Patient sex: F
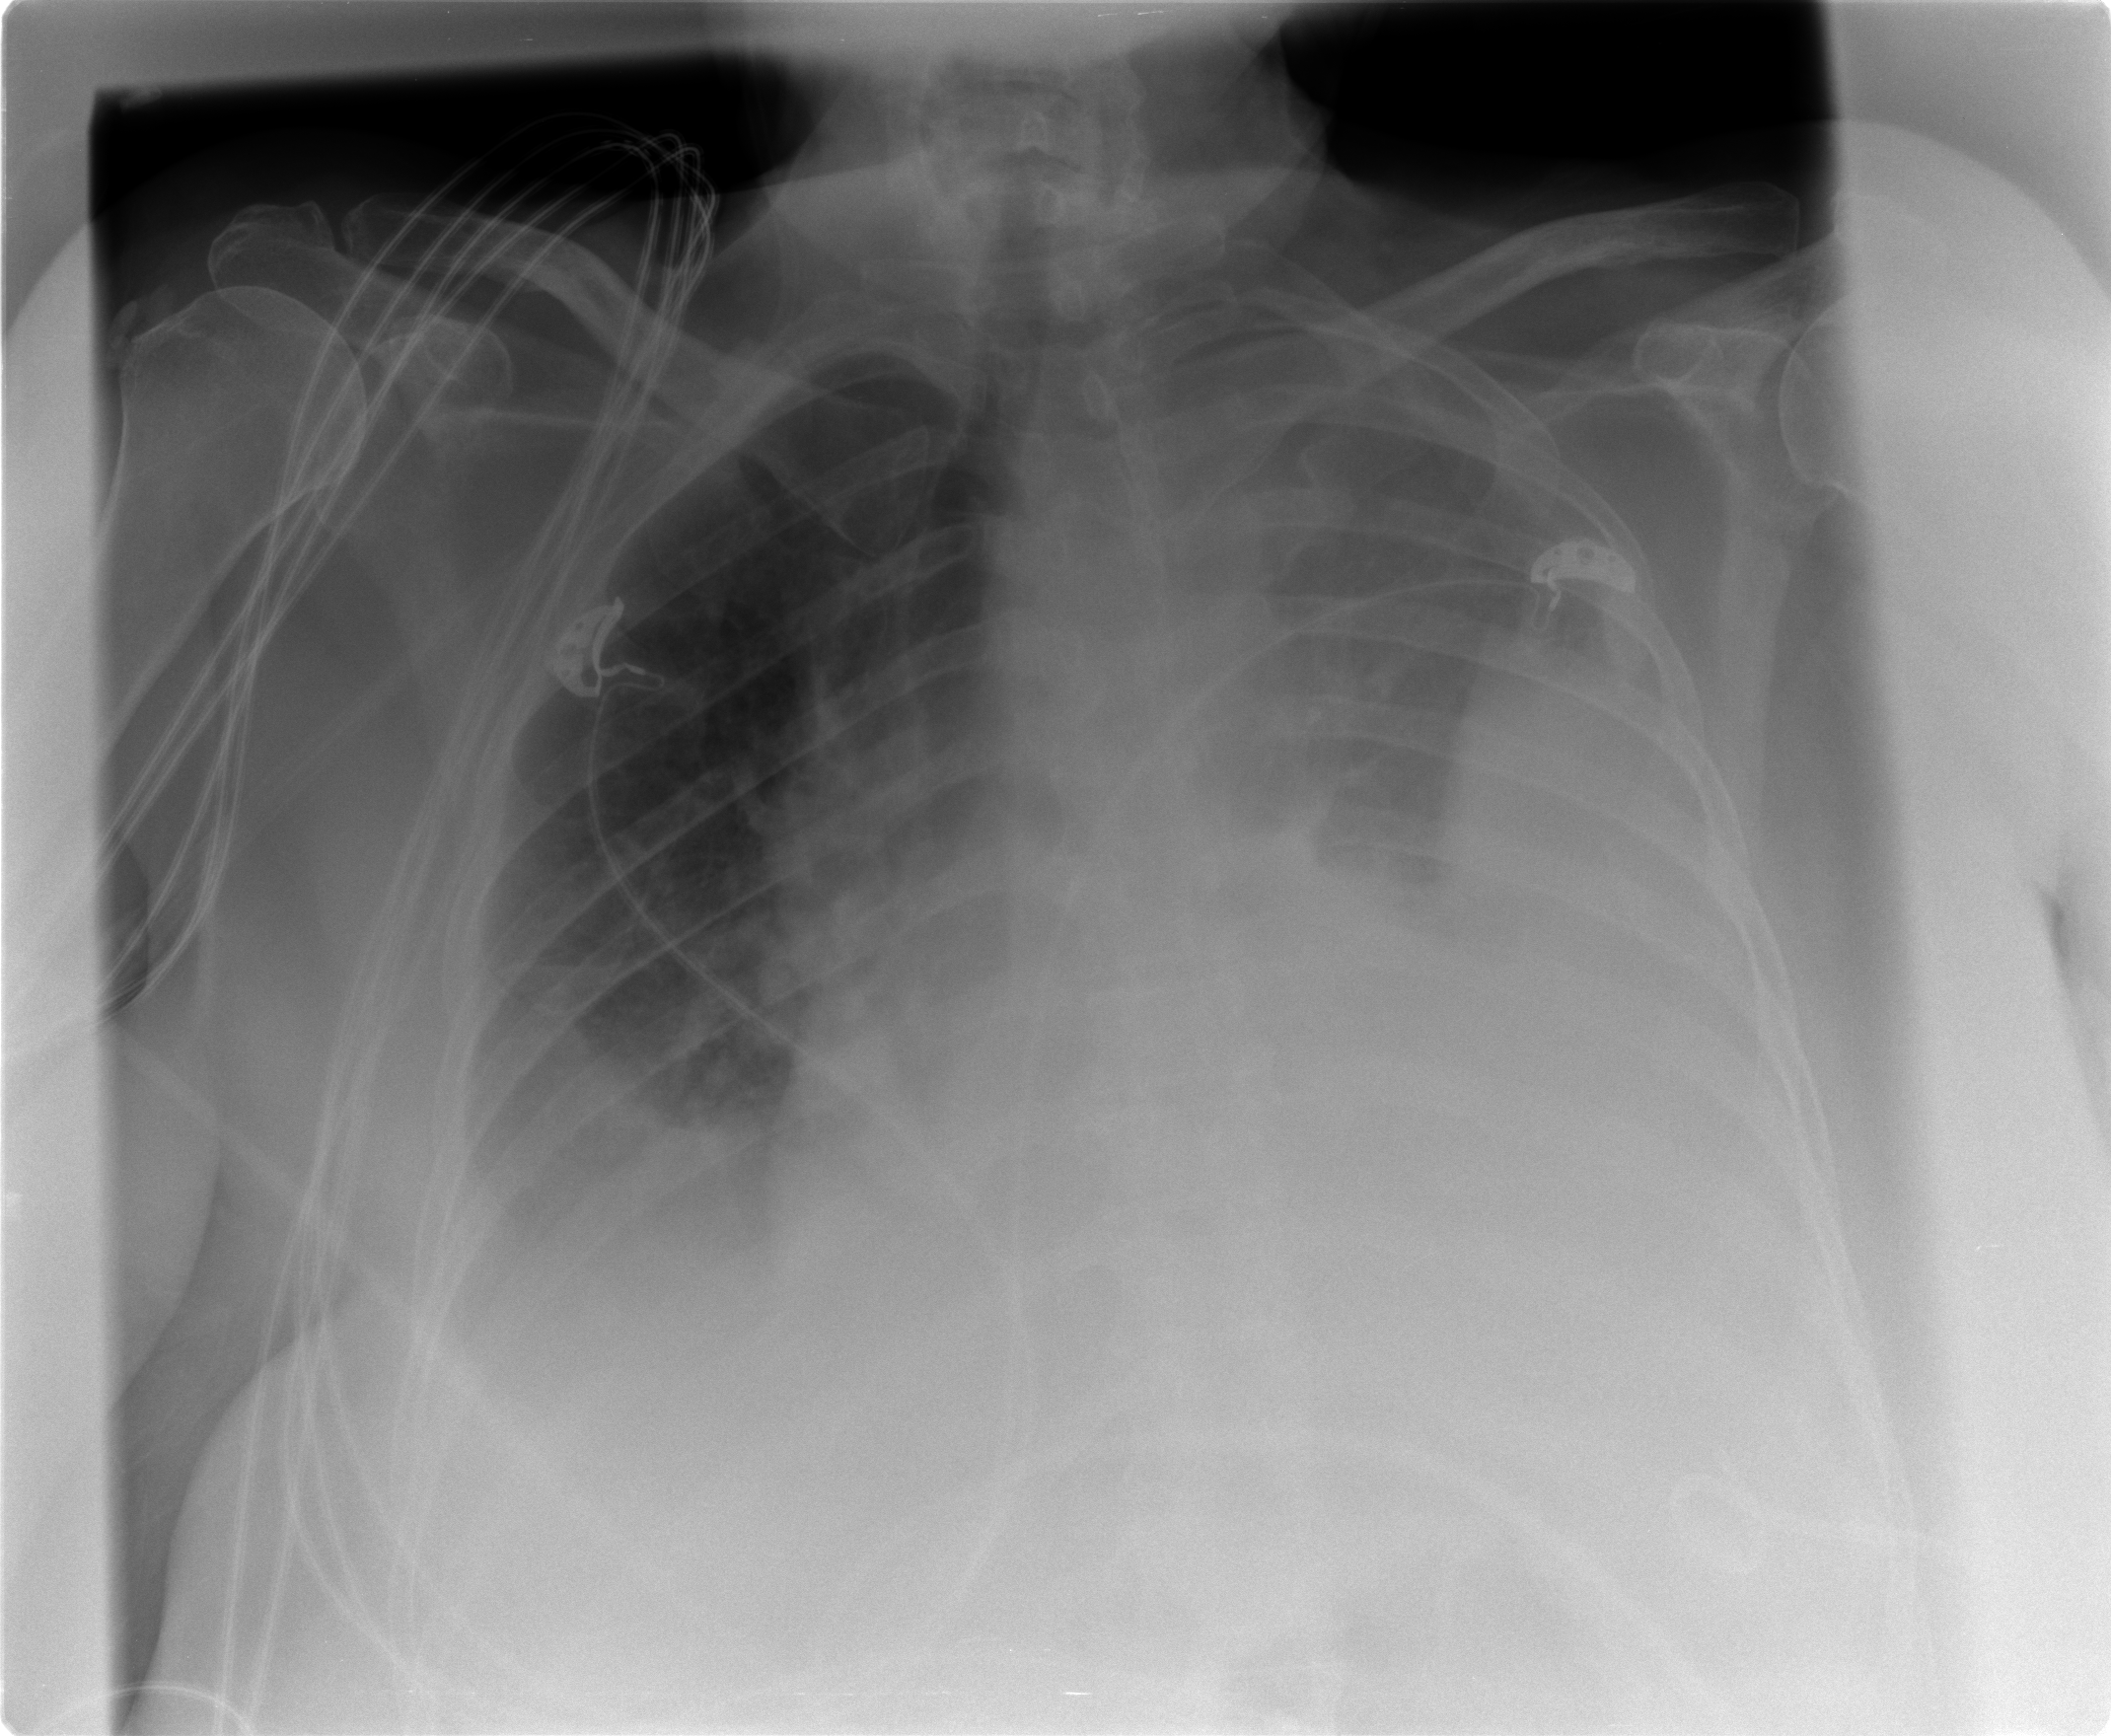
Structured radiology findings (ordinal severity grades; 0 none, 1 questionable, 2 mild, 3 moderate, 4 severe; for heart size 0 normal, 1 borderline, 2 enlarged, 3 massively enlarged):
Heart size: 0
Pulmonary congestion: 0
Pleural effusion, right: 2
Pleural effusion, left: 4
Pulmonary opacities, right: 0
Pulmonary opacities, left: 3
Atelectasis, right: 2
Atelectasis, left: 4